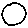
Label: circle